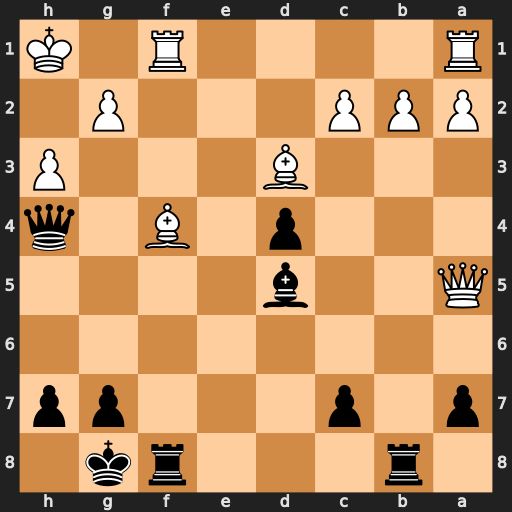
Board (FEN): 1r3rk1/p1p3pp/8/Q2b4/3p1B1q/3B3P/PPP3P1/R4R1K
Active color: b
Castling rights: -
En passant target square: -
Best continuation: Qxh3+ Kg1 Qxg2#